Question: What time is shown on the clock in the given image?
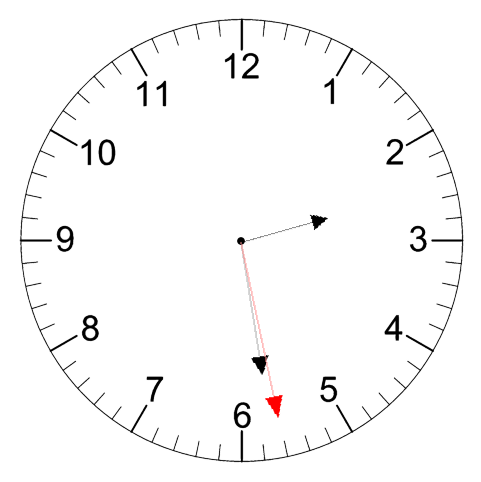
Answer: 02:28:28